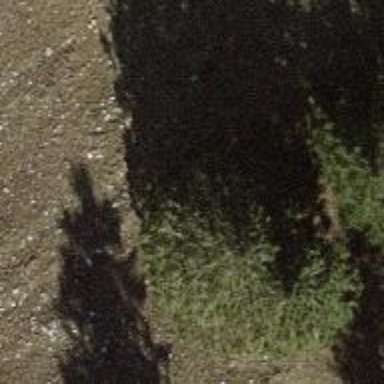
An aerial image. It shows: Beautiful tree in nature.